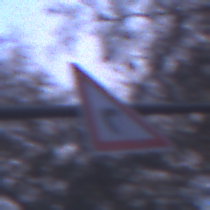
Verkehrszeichen: KurveRechts
Umgebung: Outdoor, Suburban
Tageszeit: Night
Wetter: PartlyCloudy
Licht: Artificial
Jahreszeit: NotSpecified
Kontrast: LowContrast